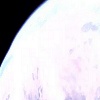
Label: sunburn